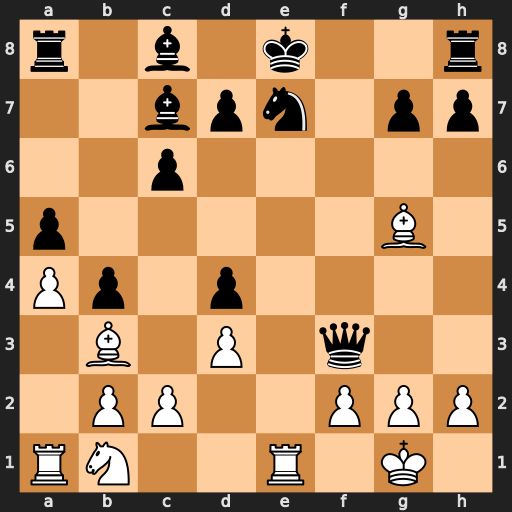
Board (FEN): r1b1k2r/2bpn1pp/2p5/p5B1/Pp1p4/1B1P1q2/1PP2PPP/RN2R1K1
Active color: w
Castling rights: kq
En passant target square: -
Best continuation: Rxe7+ Kf8 gxf3